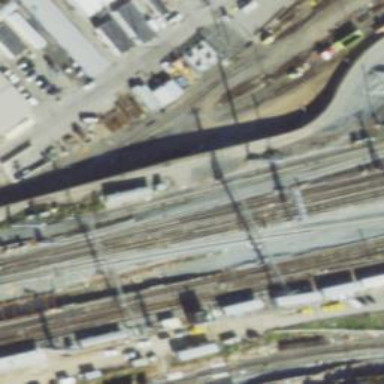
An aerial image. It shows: Electrified rail siding with contact line.